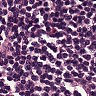
Metastatic tissue present: no